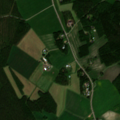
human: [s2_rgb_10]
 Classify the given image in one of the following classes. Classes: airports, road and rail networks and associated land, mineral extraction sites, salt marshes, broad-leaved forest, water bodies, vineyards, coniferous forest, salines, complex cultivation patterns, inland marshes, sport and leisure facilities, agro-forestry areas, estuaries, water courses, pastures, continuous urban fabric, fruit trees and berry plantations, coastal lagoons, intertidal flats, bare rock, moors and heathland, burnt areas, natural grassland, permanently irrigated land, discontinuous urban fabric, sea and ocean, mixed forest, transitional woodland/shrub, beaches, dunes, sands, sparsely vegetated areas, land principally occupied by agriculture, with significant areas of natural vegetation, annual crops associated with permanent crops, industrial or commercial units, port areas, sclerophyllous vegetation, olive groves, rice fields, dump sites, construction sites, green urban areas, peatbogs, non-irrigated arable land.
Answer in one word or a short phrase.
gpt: non-irrigated arable land, land principally occupied by agriculture, with significant areas of natural vegetation, coniferous forest, mixed forest